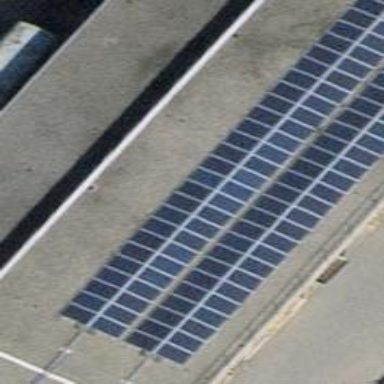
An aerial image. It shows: Small solar photovoltaic panel generator installed on roof.